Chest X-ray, PA view. Patient: 66 years old, sex M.
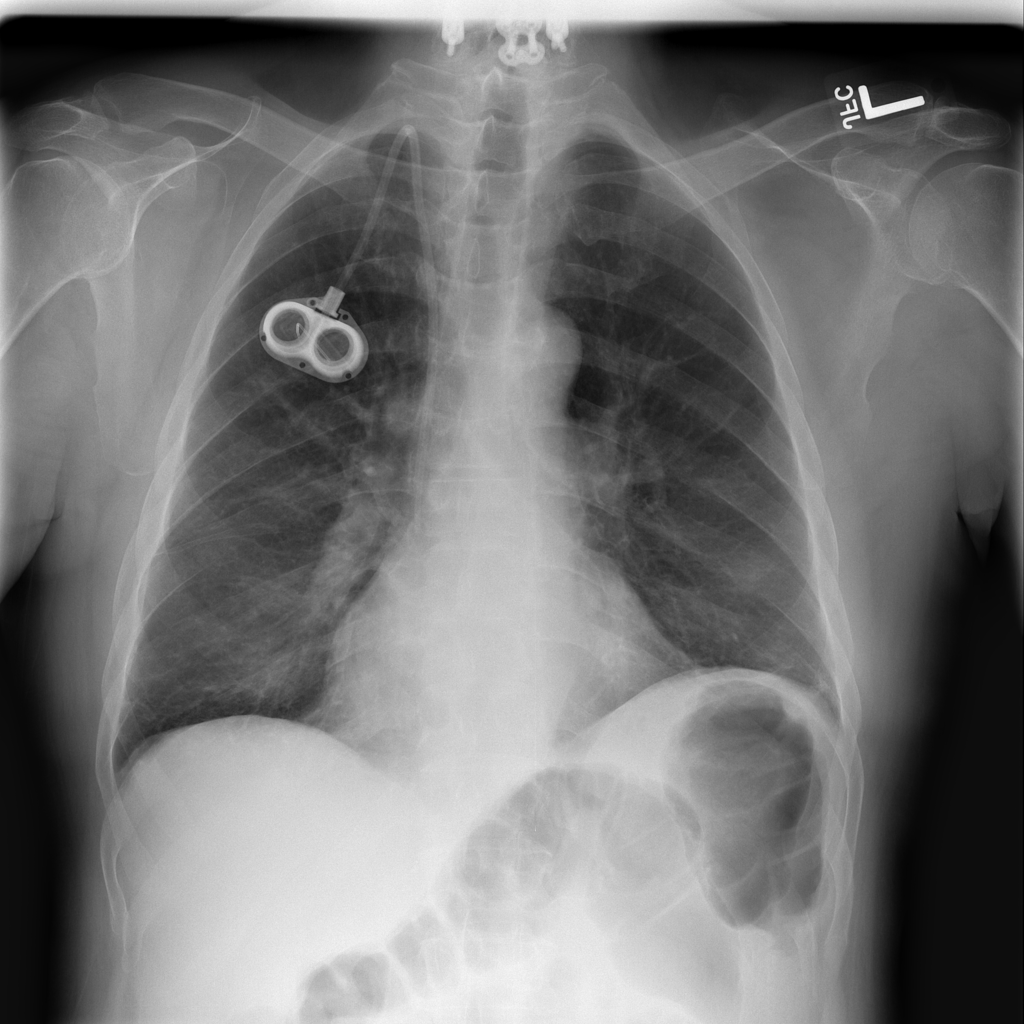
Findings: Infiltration